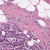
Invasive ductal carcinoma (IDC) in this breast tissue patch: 1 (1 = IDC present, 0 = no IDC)